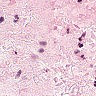
Metastatic tissue present: no